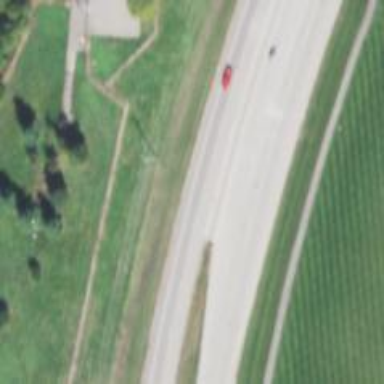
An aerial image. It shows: Primary highway.